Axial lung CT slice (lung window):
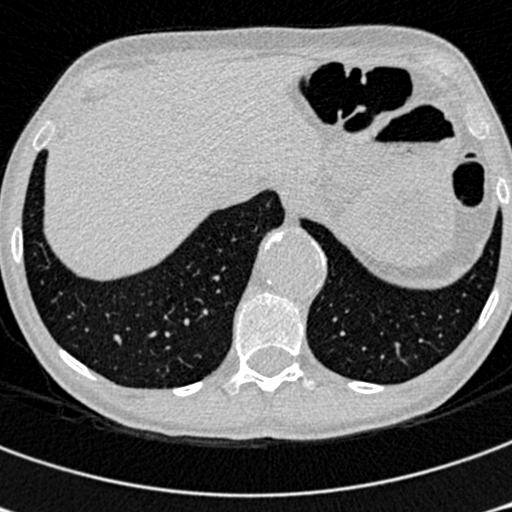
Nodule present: no